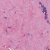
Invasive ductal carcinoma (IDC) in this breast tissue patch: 1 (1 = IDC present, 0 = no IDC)